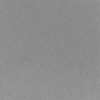
Label: dusty